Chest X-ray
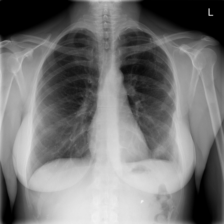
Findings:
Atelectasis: negative
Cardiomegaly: negative
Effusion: negative
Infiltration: negative
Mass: negative
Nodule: negative
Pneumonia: negative
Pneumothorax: negative
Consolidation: negative
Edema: negative
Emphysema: negative
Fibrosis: negative
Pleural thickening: negative
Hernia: negative